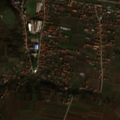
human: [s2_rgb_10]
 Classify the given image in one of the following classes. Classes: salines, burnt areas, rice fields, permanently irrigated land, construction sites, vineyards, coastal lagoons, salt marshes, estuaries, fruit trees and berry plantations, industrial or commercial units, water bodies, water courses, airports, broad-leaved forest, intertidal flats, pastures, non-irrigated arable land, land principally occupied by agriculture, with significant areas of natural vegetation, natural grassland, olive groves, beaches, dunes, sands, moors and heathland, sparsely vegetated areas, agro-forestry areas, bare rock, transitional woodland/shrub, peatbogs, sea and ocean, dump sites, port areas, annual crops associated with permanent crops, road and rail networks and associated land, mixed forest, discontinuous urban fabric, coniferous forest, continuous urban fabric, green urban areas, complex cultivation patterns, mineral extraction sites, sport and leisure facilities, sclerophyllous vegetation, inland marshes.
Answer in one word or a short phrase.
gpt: discontinuous urban fabric, non-irrigated arable land, complex cultivation patterns, land principally occupied by agriculture, with significant areas of natural vegetation